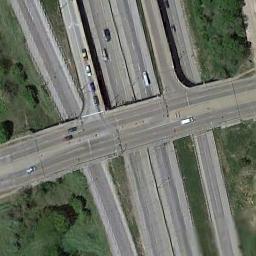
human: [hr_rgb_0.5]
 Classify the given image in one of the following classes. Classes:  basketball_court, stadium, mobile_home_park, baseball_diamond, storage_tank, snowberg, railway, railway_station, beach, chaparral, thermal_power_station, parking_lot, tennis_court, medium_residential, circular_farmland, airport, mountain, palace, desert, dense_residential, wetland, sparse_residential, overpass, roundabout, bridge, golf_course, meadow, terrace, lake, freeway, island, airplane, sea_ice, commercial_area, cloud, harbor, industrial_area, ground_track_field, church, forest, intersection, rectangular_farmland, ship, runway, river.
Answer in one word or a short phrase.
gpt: overpass